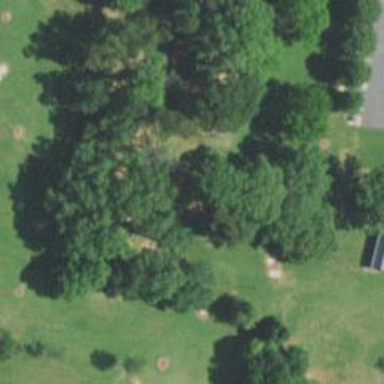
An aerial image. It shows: Disc golf tee area.